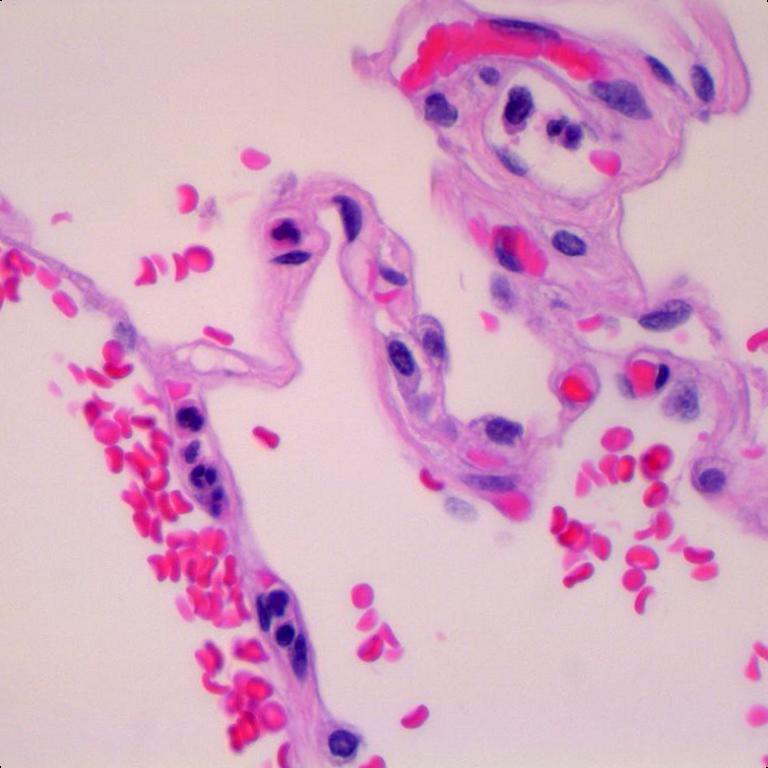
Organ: lung
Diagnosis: benign